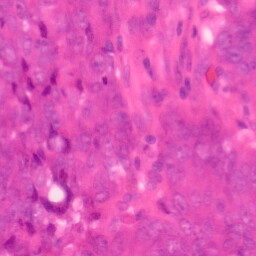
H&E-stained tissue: Colon